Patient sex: F
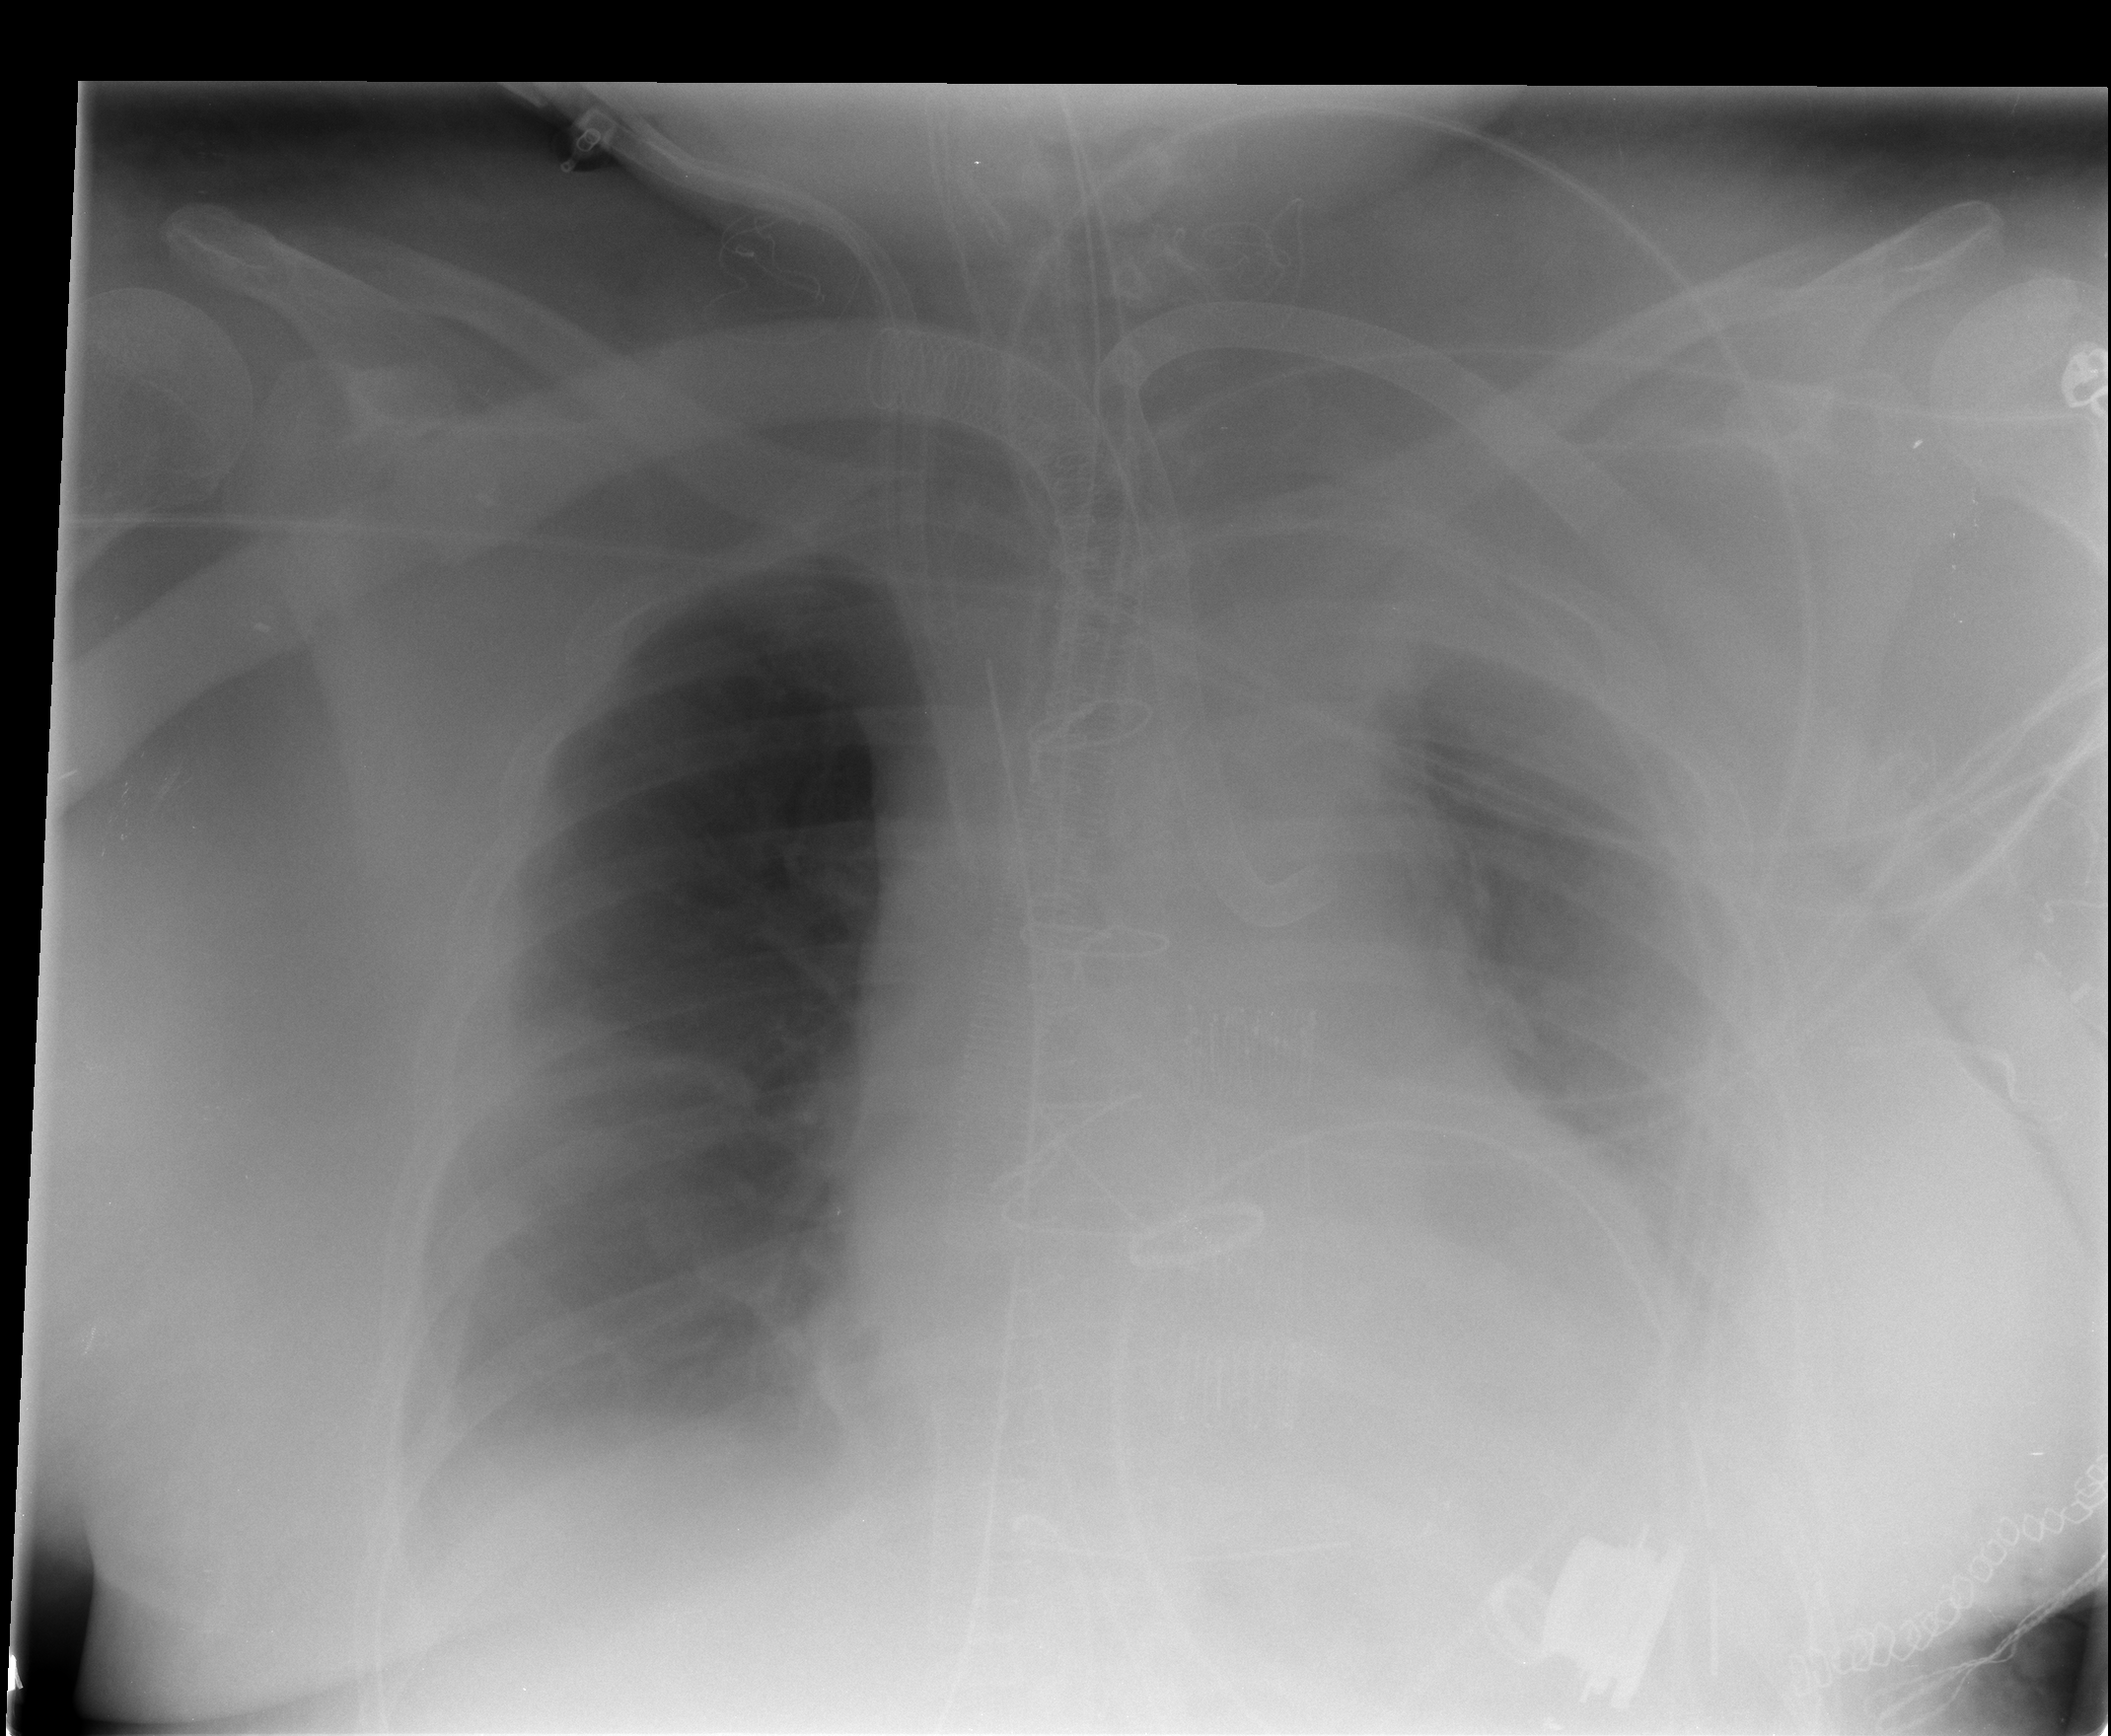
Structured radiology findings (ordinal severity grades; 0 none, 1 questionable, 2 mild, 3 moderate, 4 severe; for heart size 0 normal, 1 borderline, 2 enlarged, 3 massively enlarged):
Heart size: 2
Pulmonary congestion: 0
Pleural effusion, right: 2
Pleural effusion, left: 3
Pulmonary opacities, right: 0
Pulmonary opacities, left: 0
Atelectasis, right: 2
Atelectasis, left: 3